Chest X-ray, AP view. Patient: 57 years old, sex F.
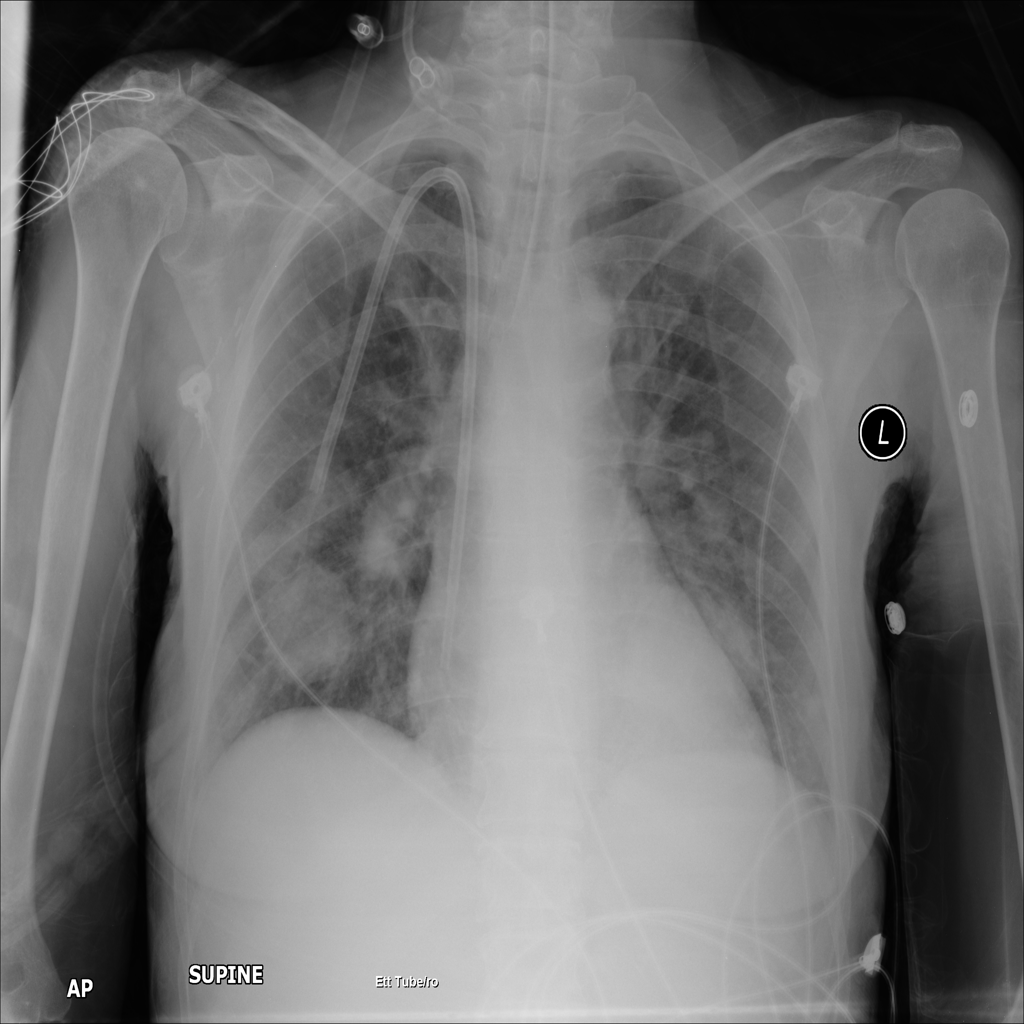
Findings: Infiltration